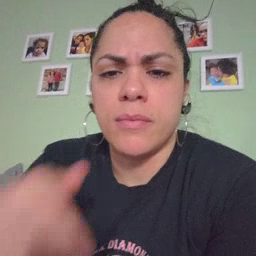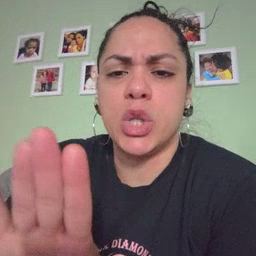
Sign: into